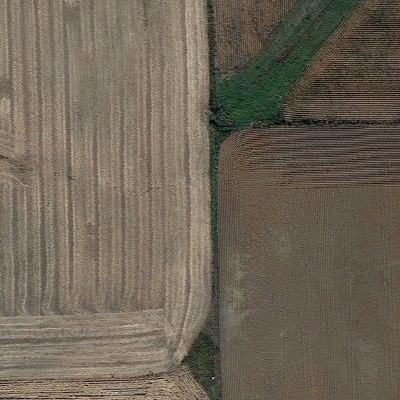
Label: Field